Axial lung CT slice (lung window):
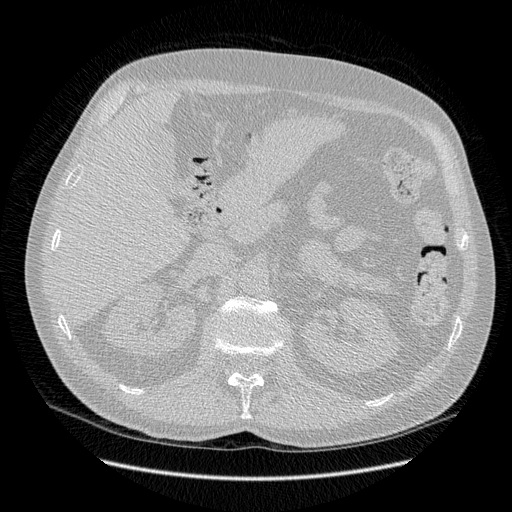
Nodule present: no